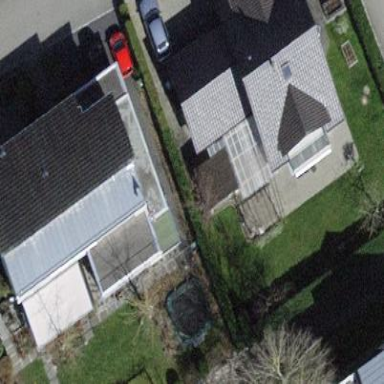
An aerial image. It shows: Residential building.